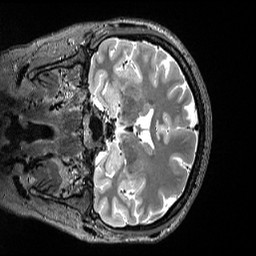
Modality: T2w
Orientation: coronal
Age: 39
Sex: female
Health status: ill
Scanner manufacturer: siemens
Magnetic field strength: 3 T
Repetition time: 3.2 s
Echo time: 0.563 s